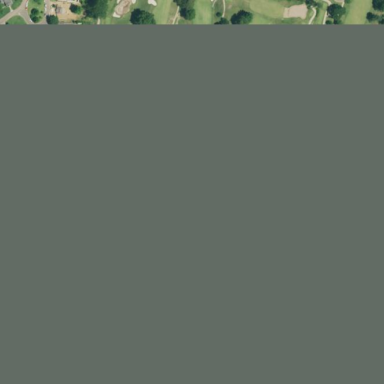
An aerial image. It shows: Golf course with lush green grass.